Question: I have a synchronous, single process web app with a CPU bound of 2,200 QPS. When I make it multi-processed, the QPS only shows limited increases:
- 'top'- 'top'- 'top'
I don't understand these numbers. Why don't two processes multiply the QPS by 2? Four processes by 4?
## Implementation details
- 'Falcon'<URL>- 'localhost'
## Some more results
As dano suggested, I inserted a 'time.sleep' in the GET handler. Here are the resulting QPS:

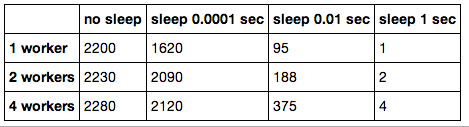
Answer: It seems like you're just at the limits of how quickly 'locust' can send queries to your server (or perhaps of gunicorn's ability to distribute the requests to workers). With no network latency, and a server doing almost no work (and thus having a very fast response time), it's possible you can respond almost as quickly as locust can send queries.
The gunicorn docs <URL>. Maybe give that a try and see how that affects performance.